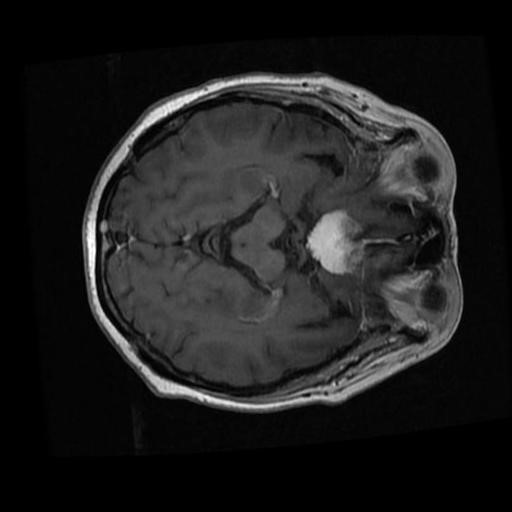
Label: brain_menin